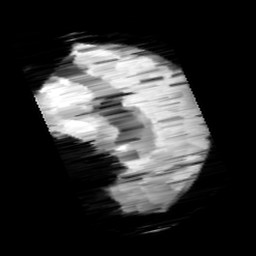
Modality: minIP
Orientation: sagittal
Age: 10
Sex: female
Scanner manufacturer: siemens
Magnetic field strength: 3 T
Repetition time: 0.027 s
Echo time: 0.02 s